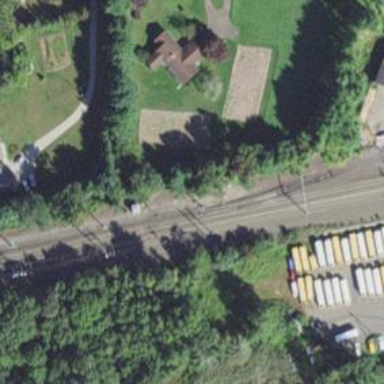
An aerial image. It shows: Railway with electrified contact lines.